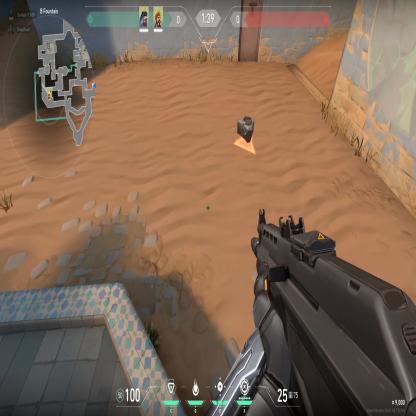
Label: dropped spike